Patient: sex M, age 71
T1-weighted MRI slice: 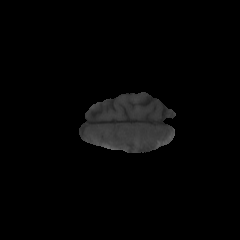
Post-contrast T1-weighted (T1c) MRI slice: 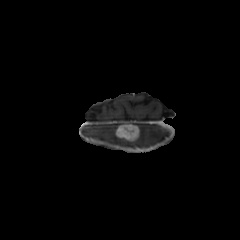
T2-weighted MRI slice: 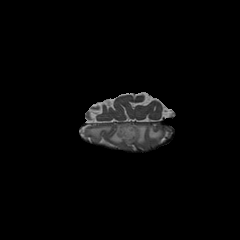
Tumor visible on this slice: yes
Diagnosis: Glioblastoma, IDH-wildtype
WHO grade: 4